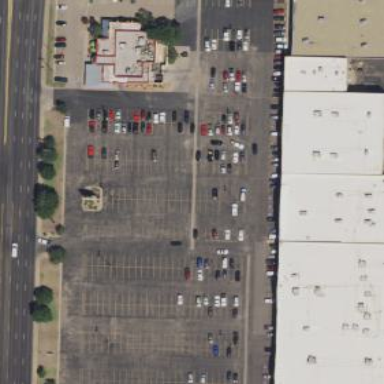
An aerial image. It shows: Retail area.